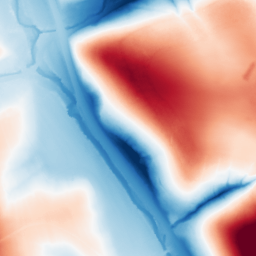
Category: classical
Decomposition family: gaussian_anisotropic
Decomposition parameters: sigma_x: 50
sigma_y: 50
Upsampling method: edge_directed
Upsampling parameters: scale: 2
Upsampling scale: 2